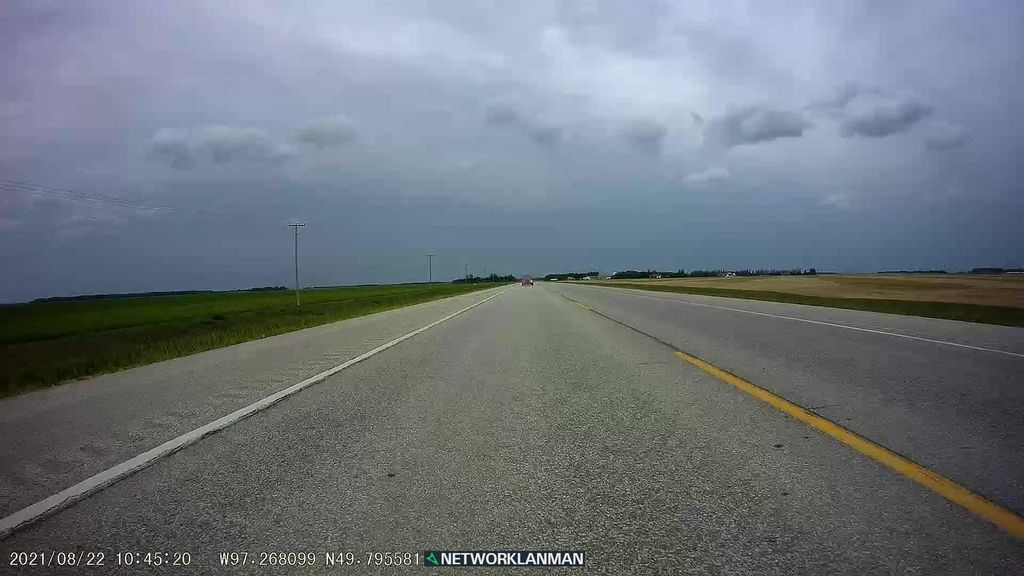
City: winnipeg